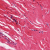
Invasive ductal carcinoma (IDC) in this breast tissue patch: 0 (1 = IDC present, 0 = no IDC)